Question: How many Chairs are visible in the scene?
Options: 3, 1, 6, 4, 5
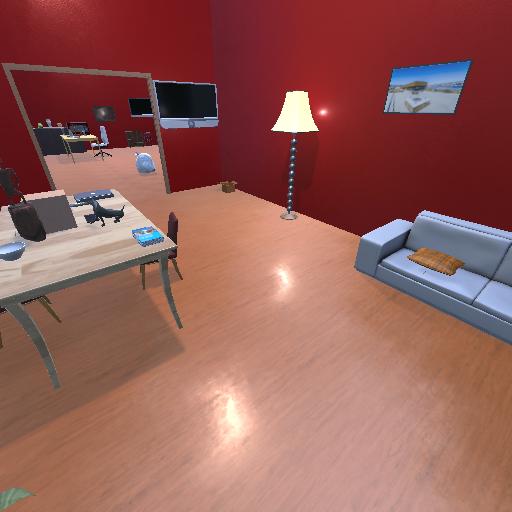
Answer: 3